Interaction volume radius: 10 \u00c5
Interaction volume height: 30 \u00c5
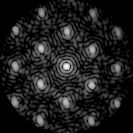
Disorder parameter: 0.3102